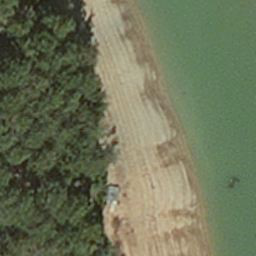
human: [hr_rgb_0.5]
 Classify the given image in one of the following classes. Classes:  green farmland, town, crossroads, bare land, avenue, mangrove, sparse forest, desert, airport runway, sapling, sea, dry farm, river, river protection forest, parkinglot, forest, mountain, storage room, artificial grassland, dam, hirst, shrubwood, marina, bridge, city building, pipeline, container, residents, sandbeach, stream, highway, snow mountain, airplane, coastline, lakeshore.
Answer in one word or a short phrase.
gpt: hirst